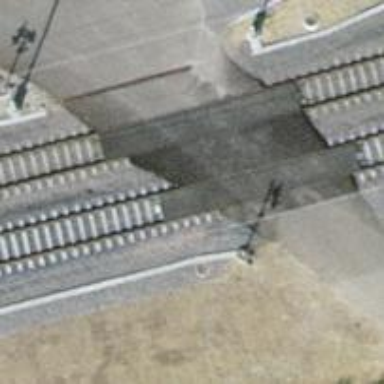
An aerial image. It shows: Full barrier level crossing on railway.